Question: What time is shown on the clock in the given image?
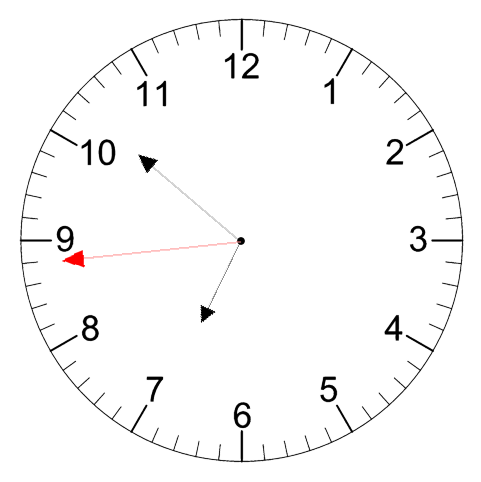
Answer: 06:51:44